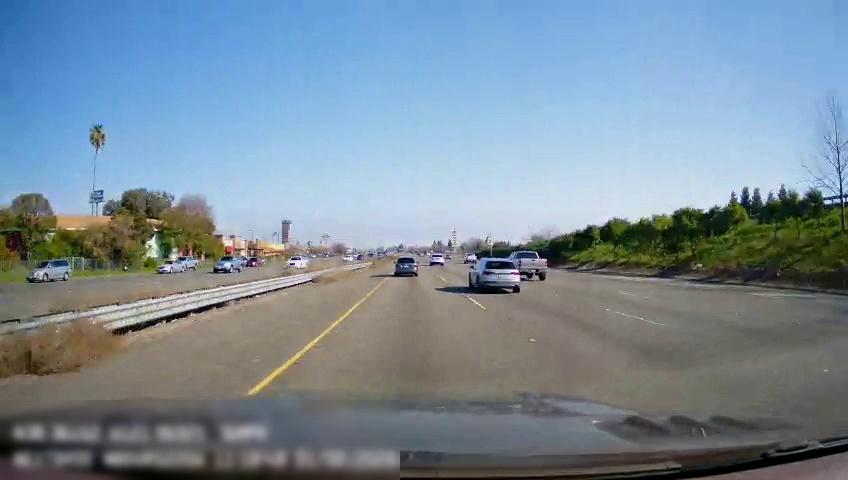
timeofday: Day
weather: Sunny
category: Drivable Space
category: Drivable Space
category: Vehicles | Car
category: Vehicles | Van
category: Vehicles | Car
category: Vehicles | SUV
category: Vehicles | Truck
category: Vehicles | Car
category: Vehicles | Car
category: Vehicles | Car
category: Vehicles | Truck
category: Vehicles | SUV
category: Vehicles | Car
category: Vehicles | Truck
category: Lanes | Current Lane
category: Lanes | Current Lane
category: Lanes | Alternate Lane
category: Lanes | Alternate Lane
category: Lanes | Alternate Lane